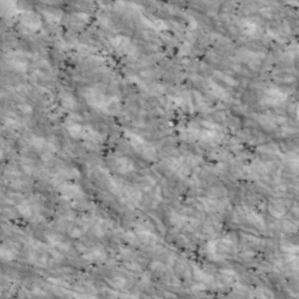
Label: non_frost